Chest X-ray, PA view. Patient: 23 years old, sex F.
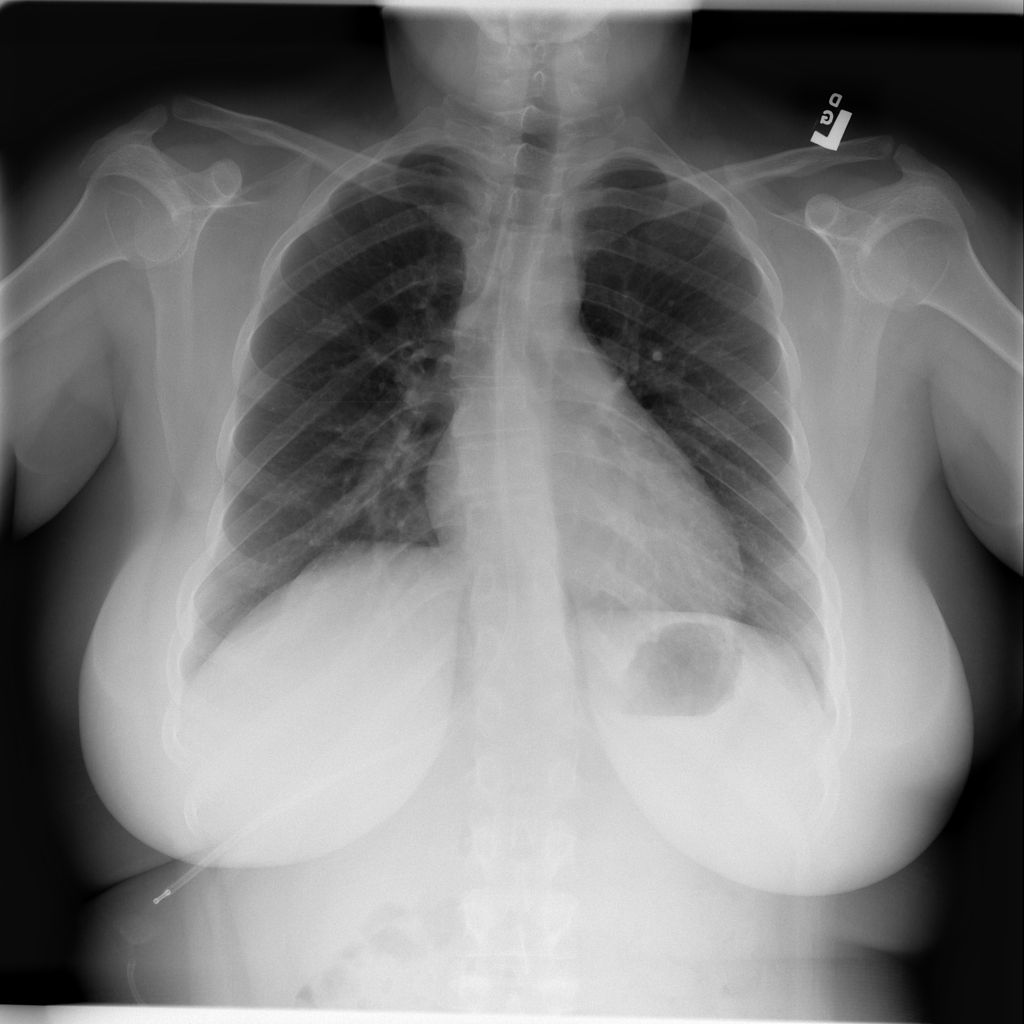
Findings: No Finding